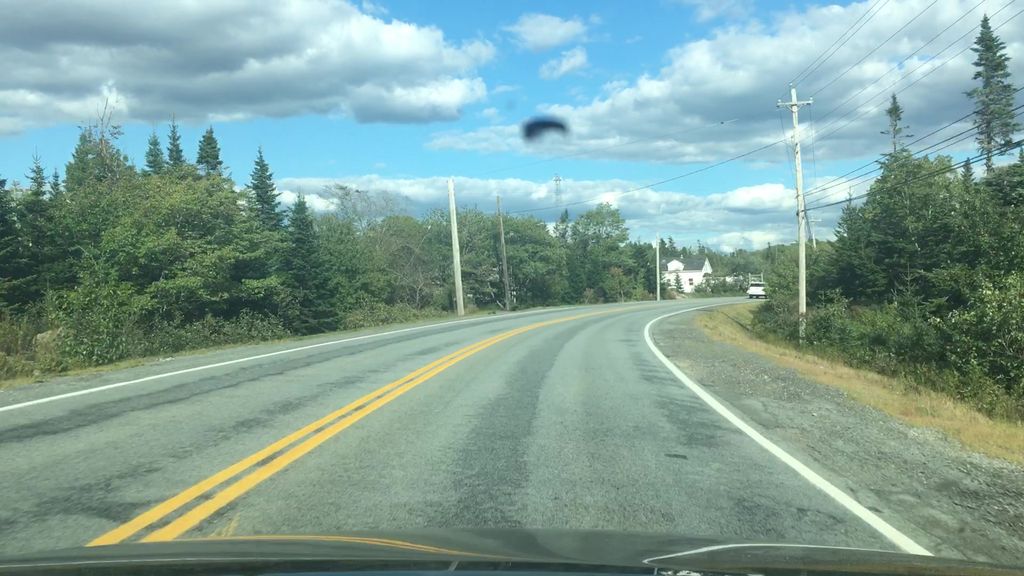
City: halifax